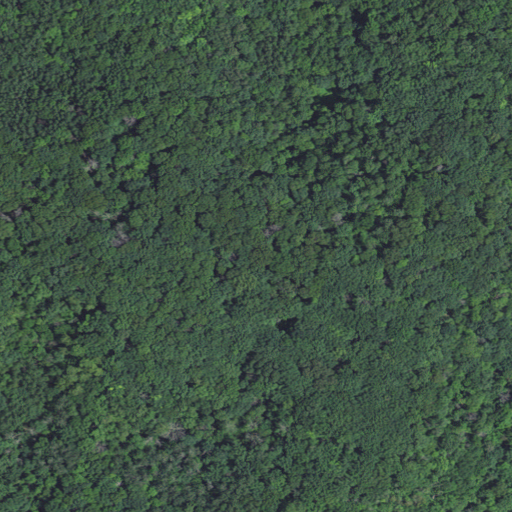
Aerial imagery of mountain in Wisconsin named Big Mound containing only deciduous forest